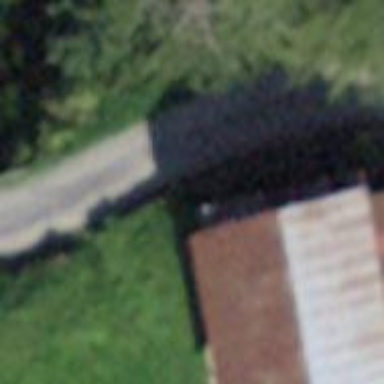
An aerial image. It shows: Barn.